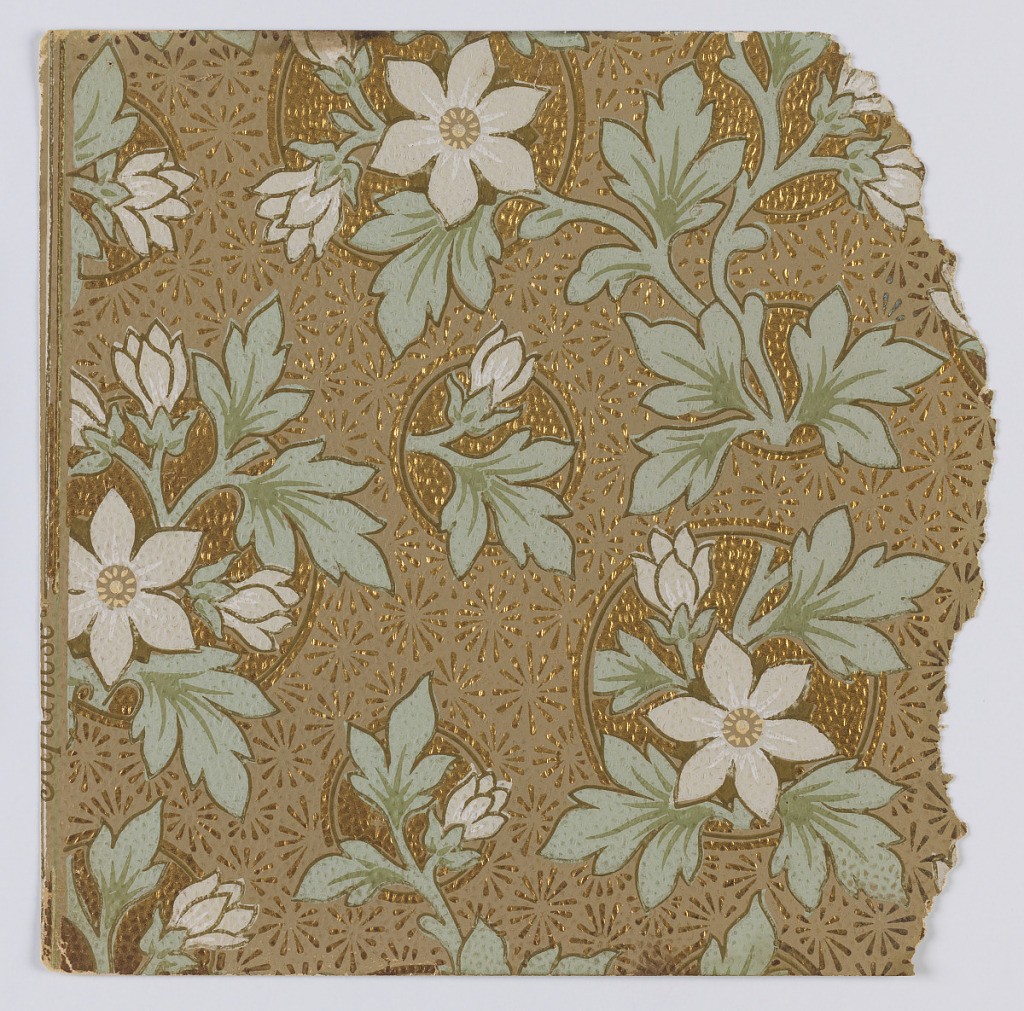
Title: Sidewall sample
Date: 1880–90
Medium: Machine-printed on paper
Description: Fragmentary wallpapers from sample book, including aesthetic-style and Anglo-Japanesque designs.

72 pages of samples.